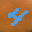
Label: 4